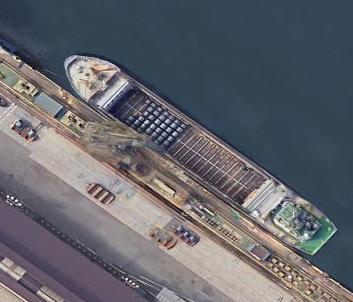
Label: Cargo_ship